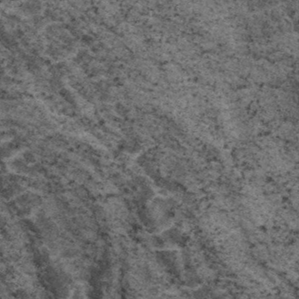
Label: frost